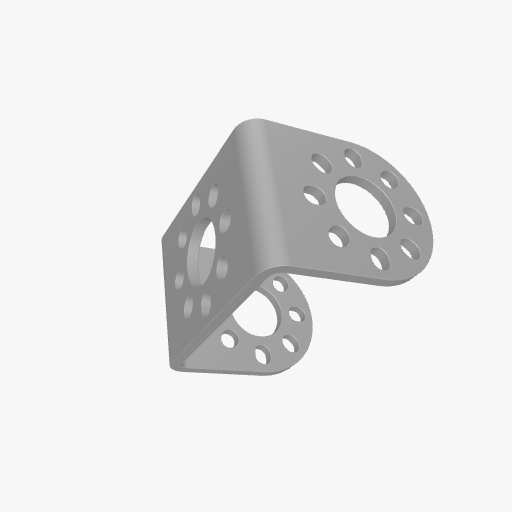
Part: UBracketRoundEnd